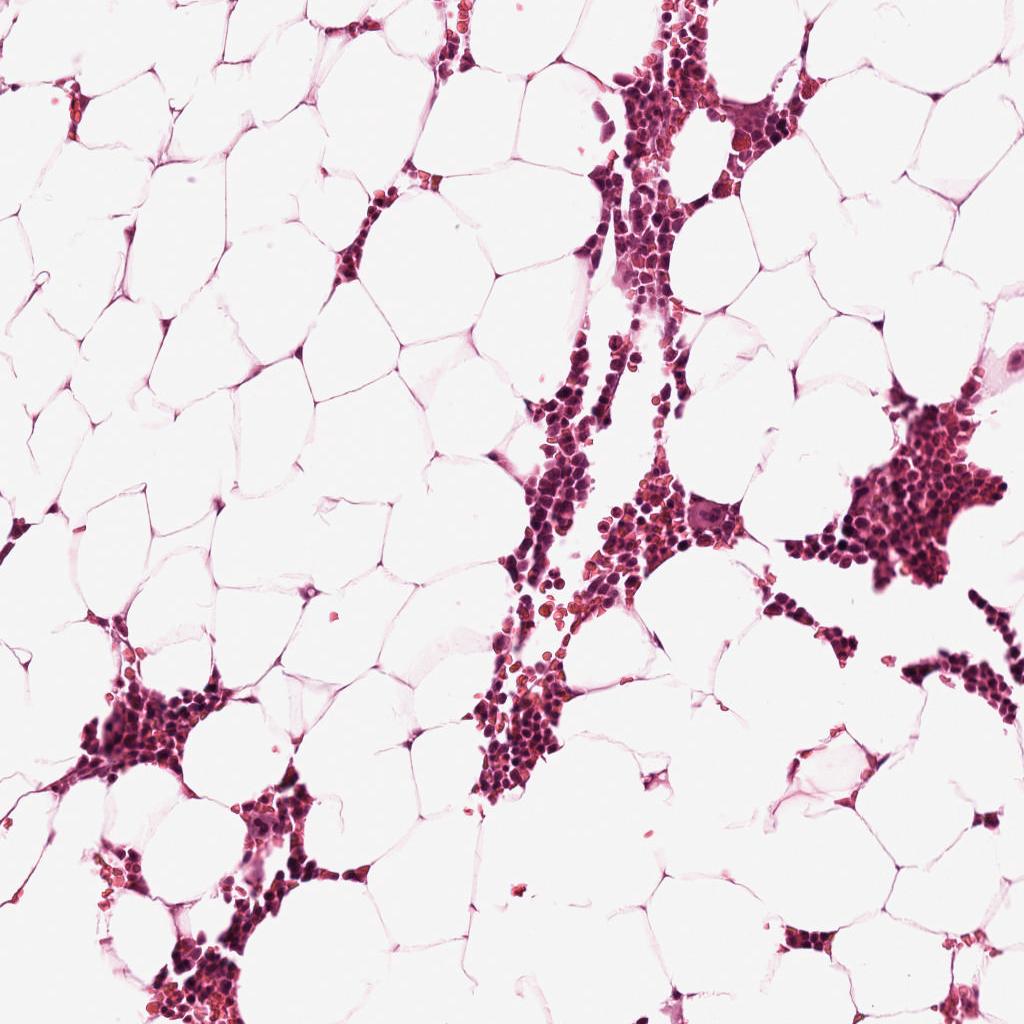
Label: Non-Tumor